Milling tool wear sample.
Tool blade image: 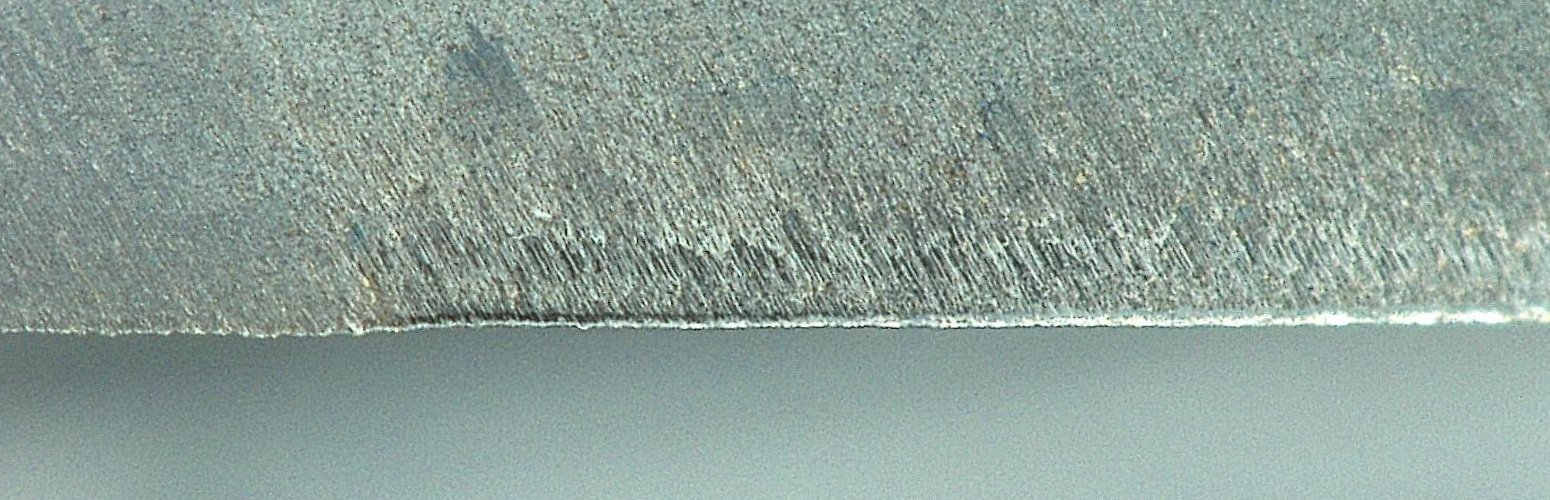
Chip image: 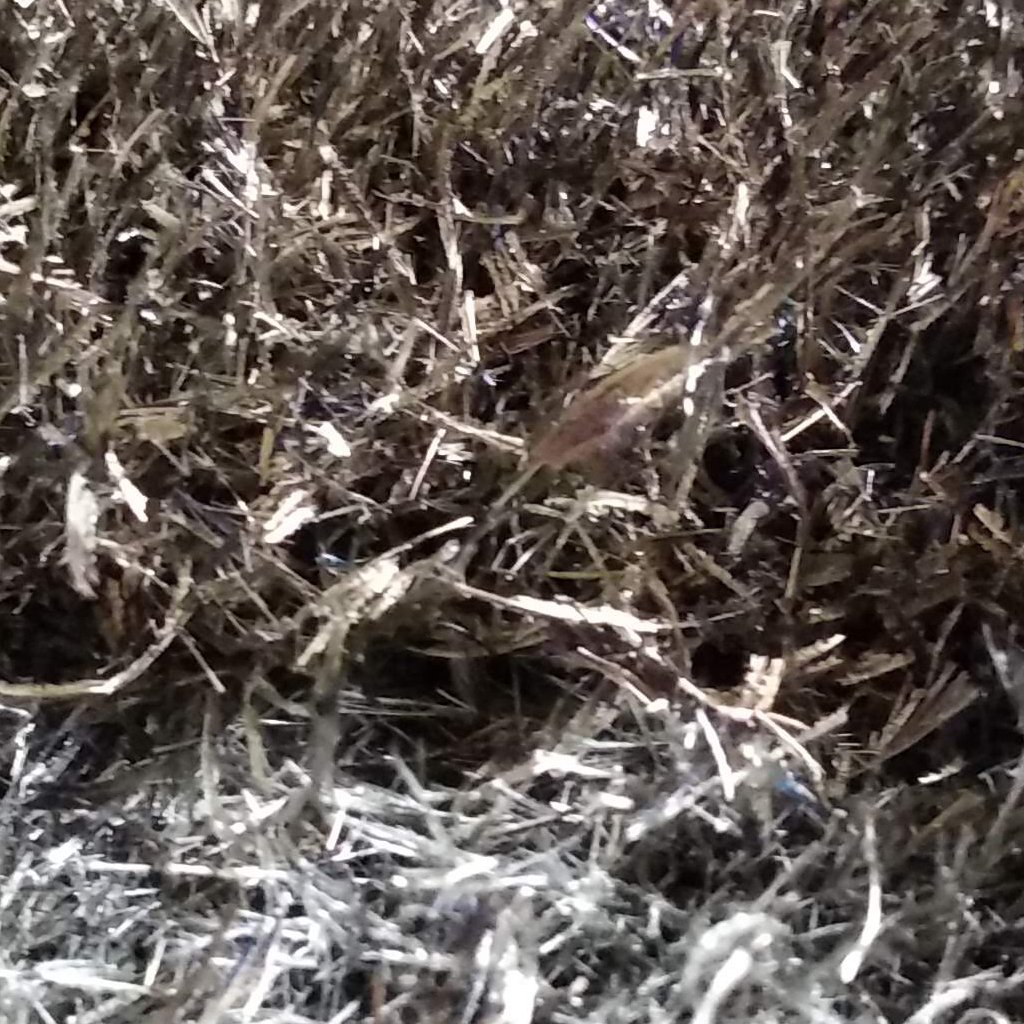
Workpiece image: 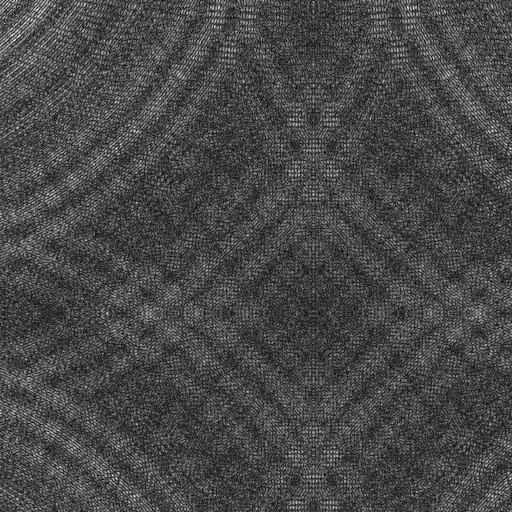
Tool wear state: sharp
Gaps: 6.87
Flank wear: 44.79
Overhang: 11.29
Force-signal Mel-spectrograms (X, Y, Z axes): 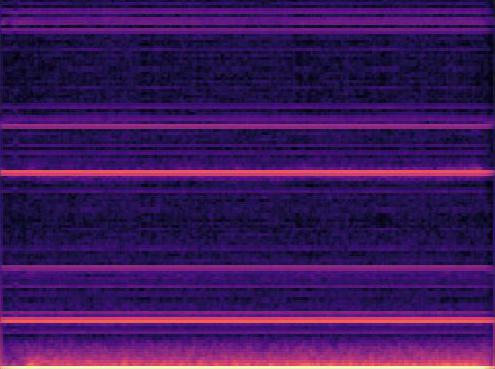 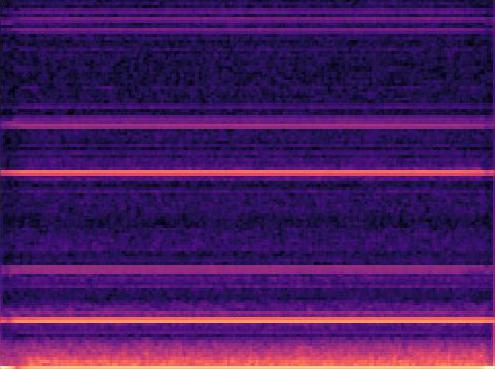 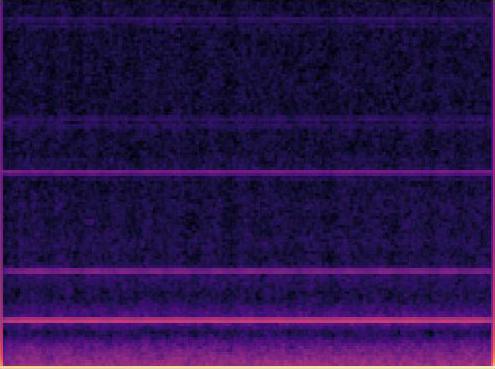
Force-signal scalograms (X, Y, Z axes): 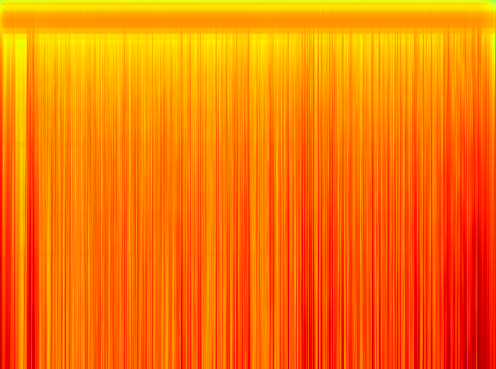 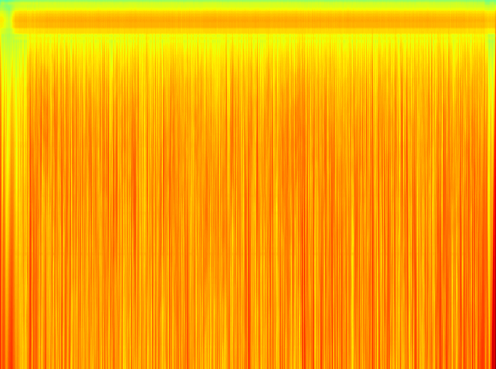 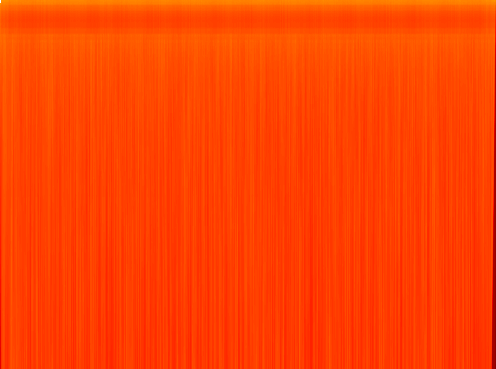
Force phase: initial_break_in_wear